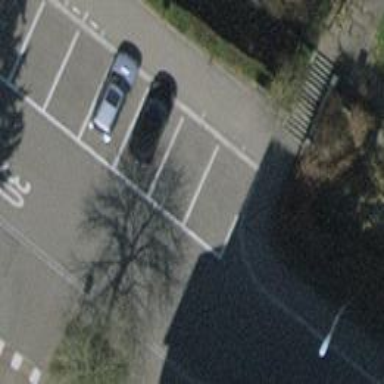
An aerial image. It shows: Street-side parking area.